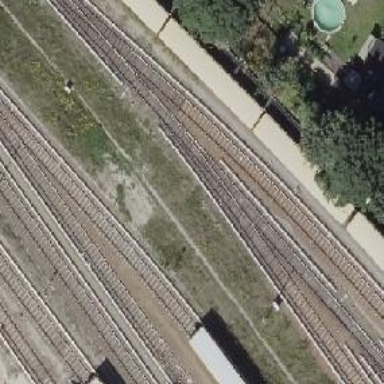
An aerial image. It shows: Railway switch.